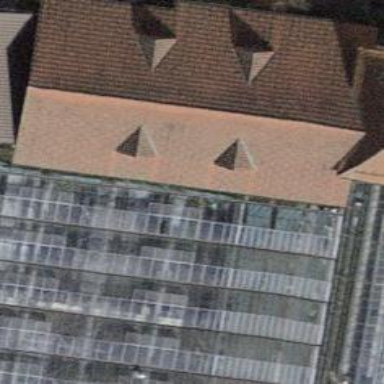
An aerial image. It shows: Greenhouse.